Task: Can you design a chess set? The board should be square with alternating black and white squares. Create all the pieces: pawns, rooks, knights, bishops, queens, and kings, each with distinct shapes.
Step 1387:
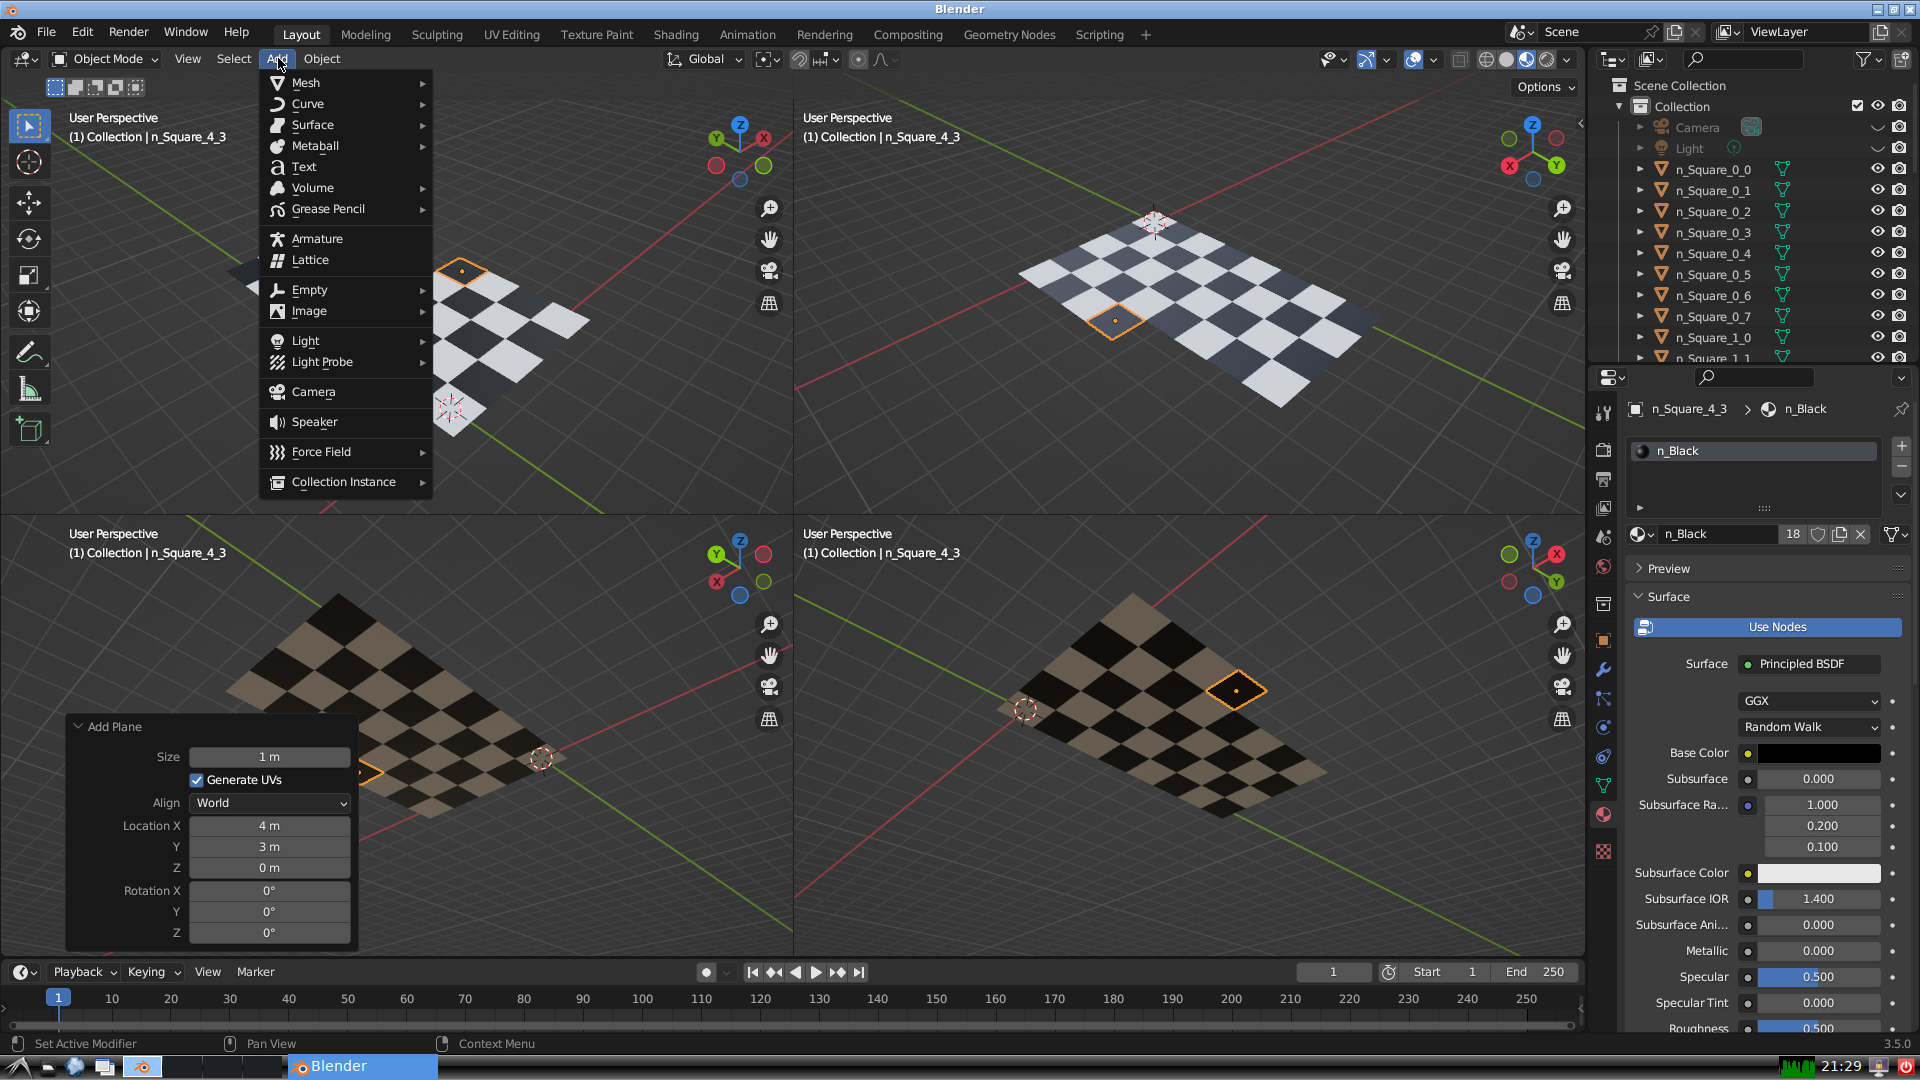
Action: {"mouse_move": [304, 82]}